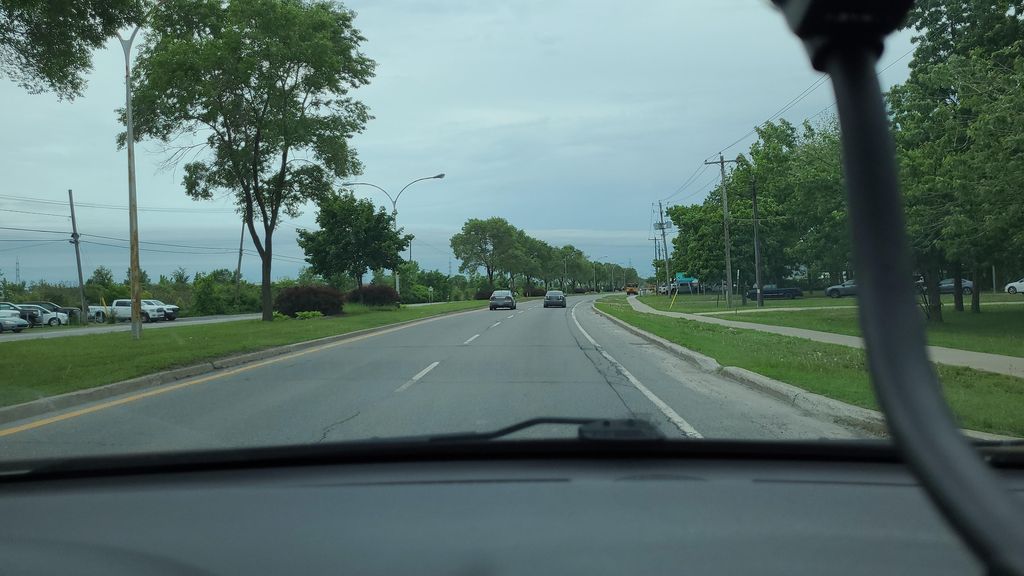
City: montreal